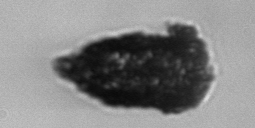
Label: Tintinnopsis